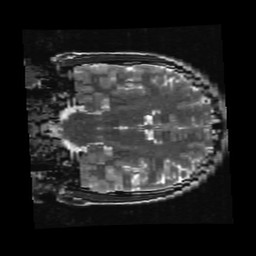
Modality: T2w
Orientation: coronal
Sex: male
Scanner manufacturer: ge
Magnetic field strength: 3 T
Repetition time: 5 s
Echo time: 0.101 s